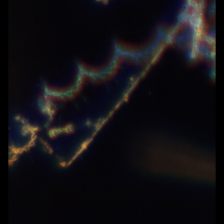
Taxon: Diatom_aggregate
Group: Diatoms